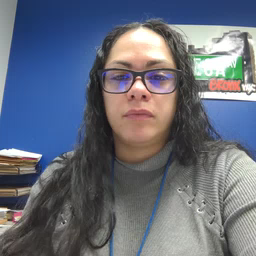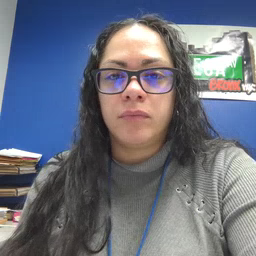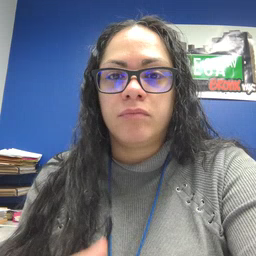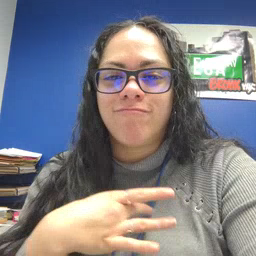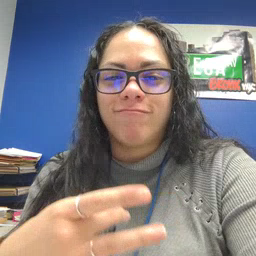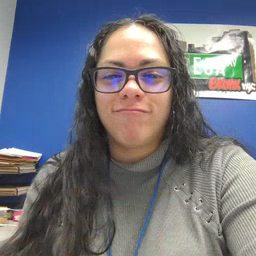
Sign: like